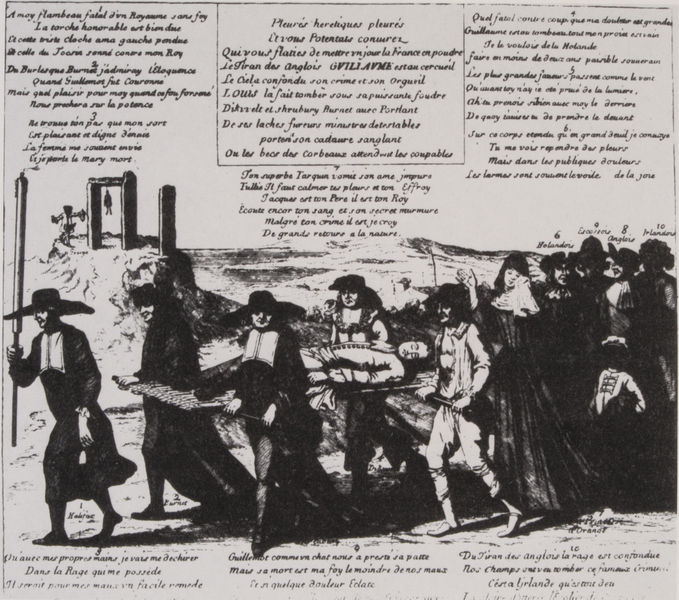
Titel: Ankündigung des Todes von Wilhelm von Oranien
Standort: Paris
Institution: Bibliothèque Nationale.
Schlagwörter: berg, dunkel, gruppe, mann, schatten, weiß, frauen, menschen, ausschnitt, frankreich, frau, grau, holz, hut, hüte, kleider, licht, männer, schwarz, zeichnung, gras, tuch, weg, gesellschaft, rock, richter, barock, geschichte, henker, hinrichtung, kragen, leiche, mord, tod, tot, toter, tragen, trauer, niederlande, signatur, hügel, gehen, kind, stock, holzschnitt, schrift, papier, liegen, schuhe, zug, grafik, graphik, französisch, inschrift, zahlen, kerze, knopfleiste, krempe, hängen, buch, heuhaufen, selbstmord, weinen, druck, lithographie, schwarz-weiss, stich, illustration, revolution, satire, text, zeitschrift, beschriftung, mäntel, buchdruck, kasten, taschentuch, sschwarz, pfarrer, beerdigung, begräbnis, bahre, gedicht, priester, prozession, umzug, zeilen, edelmann, hängung, kupferstich, leichnahm, trauernde, leier, träger, fackel, strophen, menschenzug, mörder, handschrift, vorwärts, flamen, wilhelm, bäffchen, latein, prozess, urteil, verletzter, weinende, galgen, kleriker, getragen, hinrichtungen, trauerzug, leichenzug, sargträger, gehängter, schwaz weiß, gehenkt, galgenberg, galgenhügel, hinrichtungsplatz, taschentücher, totenträger, totenzug, schwarz-weoßß, guilloutine, totenmarsch, lcihe, zur, revolutiion, leicheumzug, heresie, abtrünnige